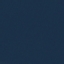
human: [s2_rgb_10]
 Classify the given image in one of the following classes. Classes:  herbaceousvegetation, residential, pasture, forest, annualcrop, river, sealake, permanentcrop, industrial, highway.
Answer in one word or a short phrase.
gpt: SeaLake